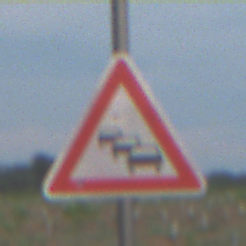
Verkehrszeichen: Stau
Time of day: SunriseSunset
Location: Outdoor (Nature)
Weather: PartlyCloudy
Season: NotSpecified
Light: Natural